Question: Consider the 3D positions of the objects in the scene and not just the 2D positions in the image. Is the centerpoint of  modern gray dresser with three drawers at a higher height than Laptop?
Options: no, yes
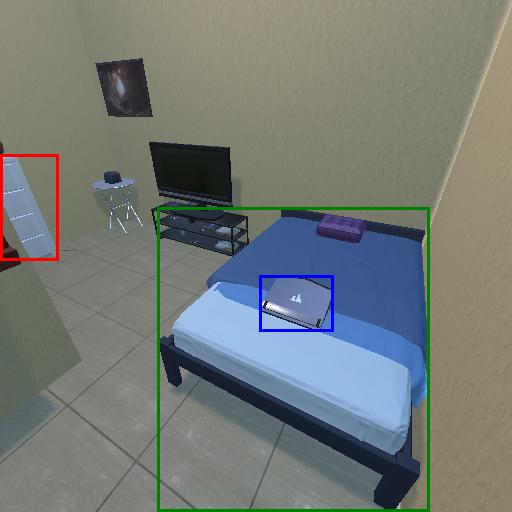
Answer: no